Question: In the project navigator in Xcode, I am not sure what the ? is trying to tell me next to the file name.

I am sure it is not a coincidence that this is the same file that I dragged from my root directory for the project to the Classes folder (because the .mm file was there and I wanted them to be together). The project still compiles just fine, however my code sense broke recently and I am wondering whether this may be part of the issue.
Thanks!
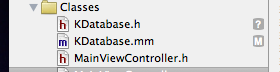
Answer: It's the file untracked by source control.